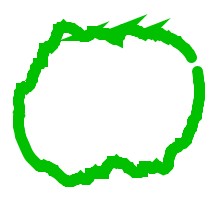
Shape: circle